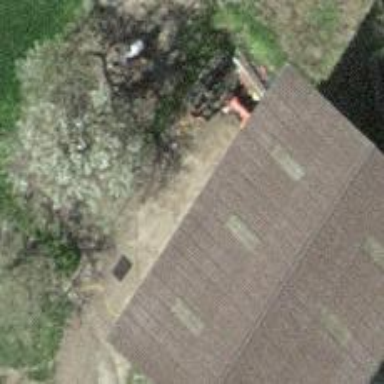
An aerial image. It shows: Shed building.